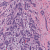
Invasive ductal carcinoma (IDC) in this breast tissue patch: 1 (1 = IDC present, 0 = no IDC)